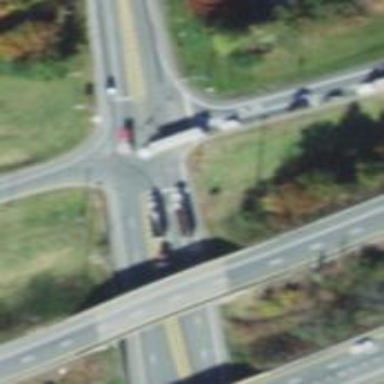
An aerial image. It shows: Road with "through" marking.